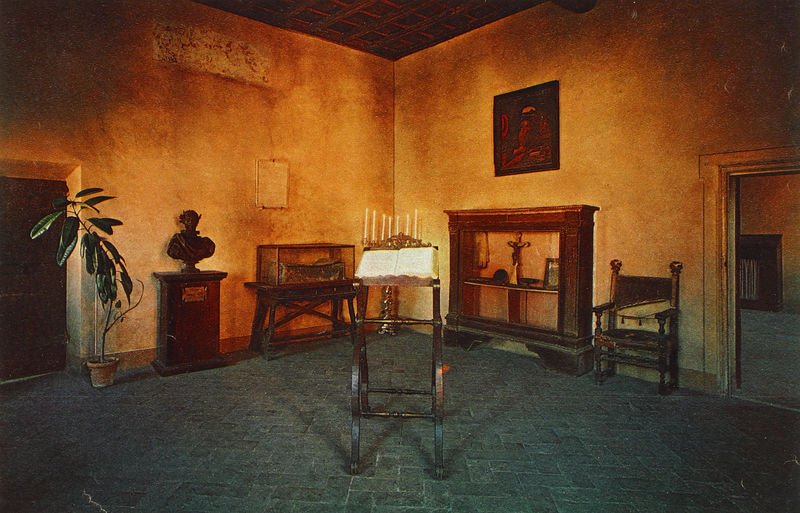
Titel: Zimmer in S. Onofrio, in dem Tasso gestorben ist
Schlagwörter: gemälde, glas, holz, raum, stuhl, tisch, tür, zeichnung, zimmer, regal, wand, bild, innenraum, boden, realismus, sessel, decke, pflanze, topf, bilderrahmen, schrank, empore, büste, türrahmen, kerzen, leuchter, durchgang, socke, podest, foto, fotografie, truhe, buch, kreuz, religion, fliesen, holzdecke, kranz, pult, kerzenständer, lesepult, kassettendecke, schrein, lesung, gefliest, stehpult, hinterzimmer pastor